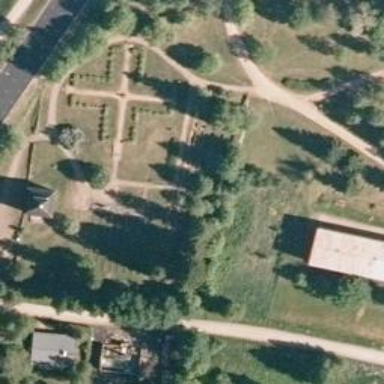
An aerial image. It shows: Historic memorial.